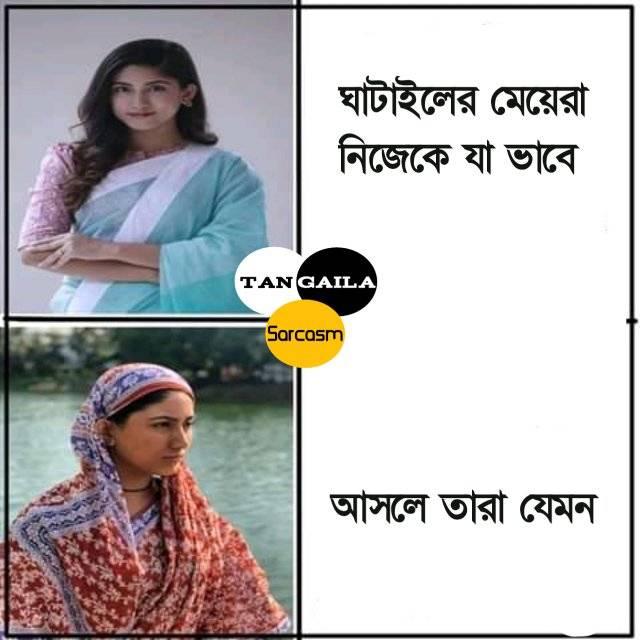
Caption: ঘাটাইলের মেয়েরা নিজেকে যা ভাবে   আসলে তারা যেমন
Label: hate